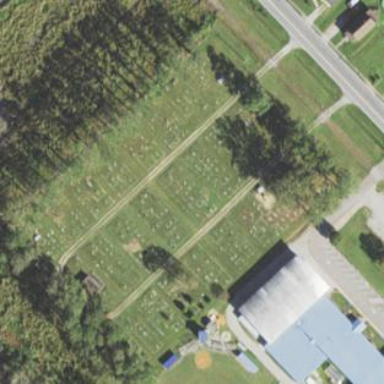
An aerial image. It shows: Cemetery.